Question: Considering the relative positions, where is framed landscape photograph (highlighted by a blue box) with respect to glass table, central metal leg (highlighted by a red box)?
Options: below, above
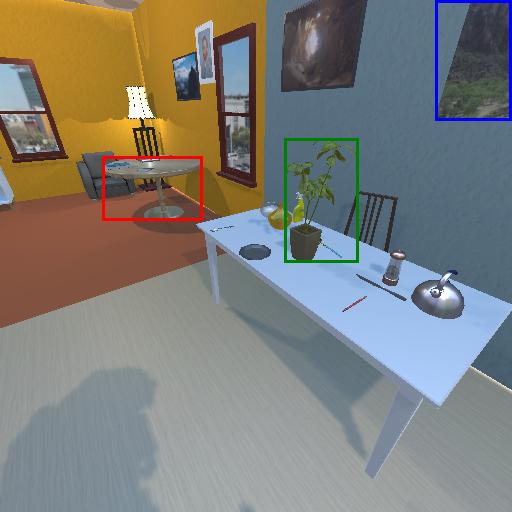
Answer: below